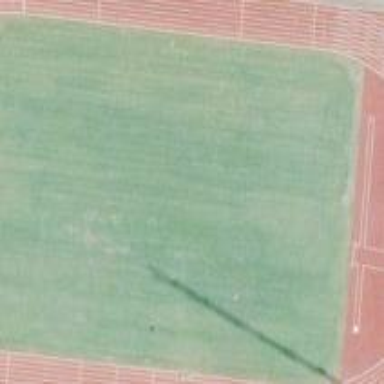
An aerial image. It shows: Track located within leisure land area.